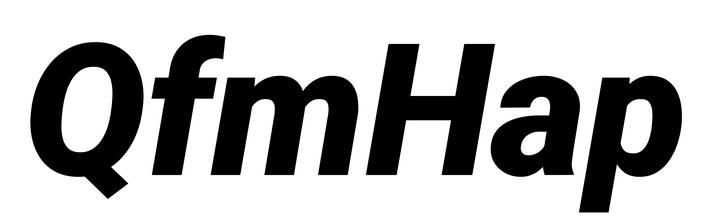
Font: Roboto-Italic_Black_Italic